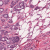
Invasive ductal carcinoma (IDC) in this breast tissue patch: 1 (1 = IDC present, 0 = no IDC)